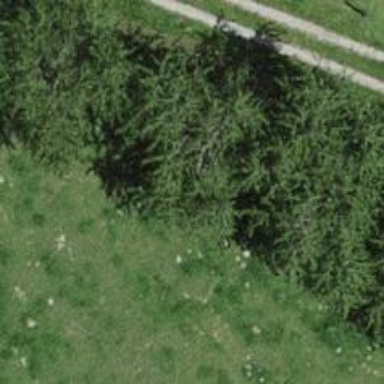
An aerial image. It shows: Agricultural area with deciduous broadleaved trees.